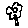
Label: flower